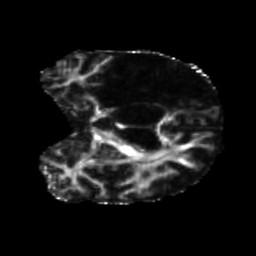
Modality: FA
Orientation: coronal
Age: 64
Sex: male
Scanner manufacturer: siemens
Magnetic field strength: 3 T
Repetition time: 5.25 s
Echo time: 0.08 s